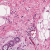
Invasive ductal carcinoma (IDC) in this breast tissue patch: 0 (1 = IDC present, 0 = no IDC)